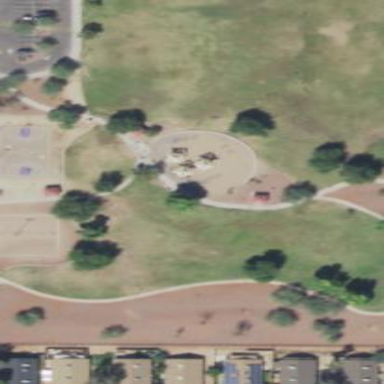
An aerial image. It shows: Park.